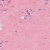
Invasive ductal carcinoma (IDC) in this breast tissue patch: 0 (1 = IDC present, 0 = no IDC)